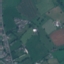
Land use / land cover class: Pasture